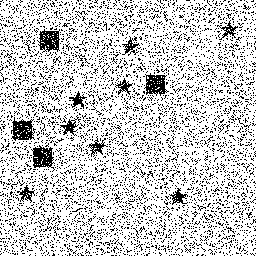
Squares: 4
Triangles: 0
Stars: 8
Total shapes: 12